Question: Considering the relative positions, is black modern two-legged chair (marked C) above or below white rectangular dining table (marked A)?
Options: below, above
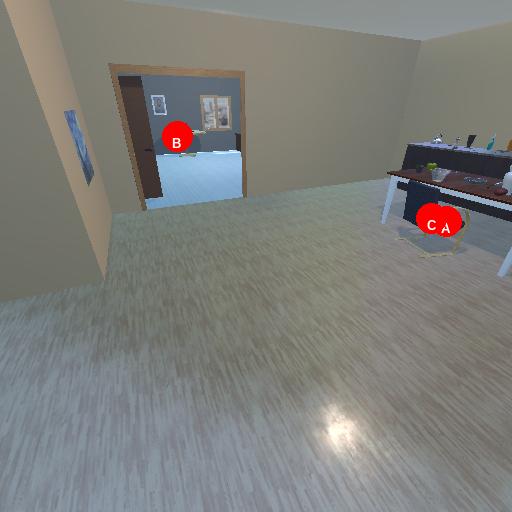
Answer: below